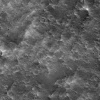
Atmospheric dust classification: not_dusty